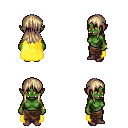
a pixel art fantasy rpg character, female body template, orc, green skin, yellow cape, robe skirt, white blonde unkempt hairstyle, bracelets, maroon shoes, four views (front, back, left, right), 2x2 character sprite sheet, small pixel art, hard edges, no anti-aliasing